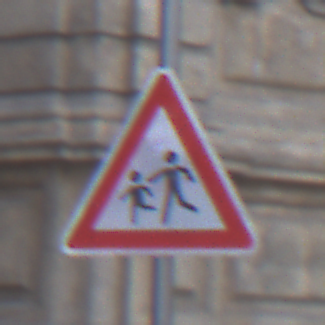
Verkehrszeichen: KinderRechts
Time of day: SunriseSunset
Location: Outdoor (Urban)
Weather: PartlyCloudy
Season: NotSpecified
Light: Natural